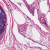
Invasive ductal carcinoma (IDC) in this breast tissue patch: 0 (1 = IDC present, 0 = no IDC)